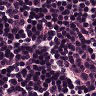
Metastatic tissue present: no